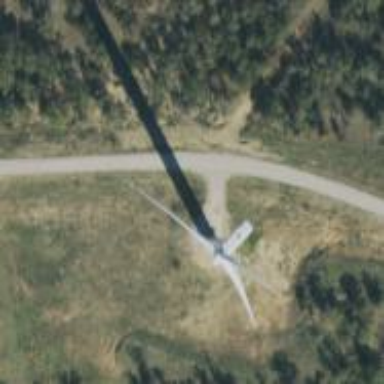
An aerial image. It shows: Wind generator using horizontal axis wind turbines.